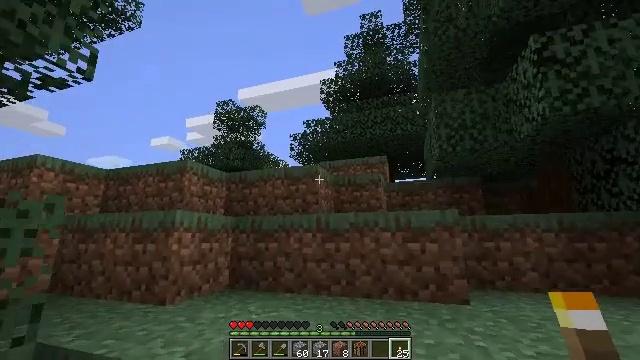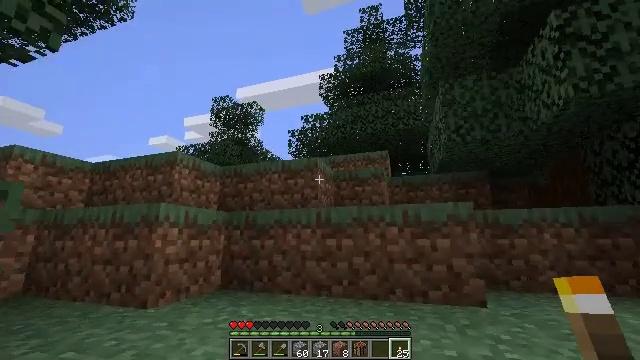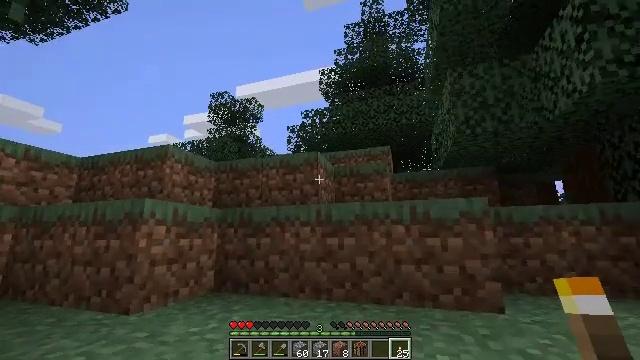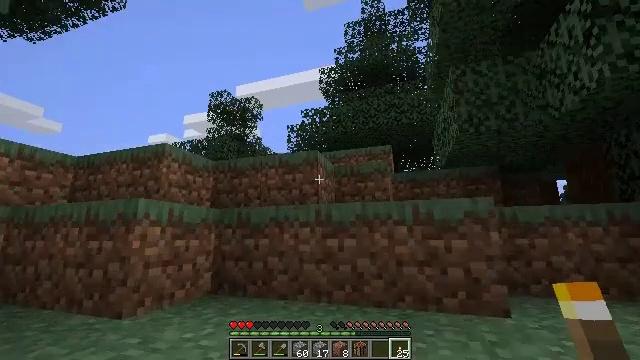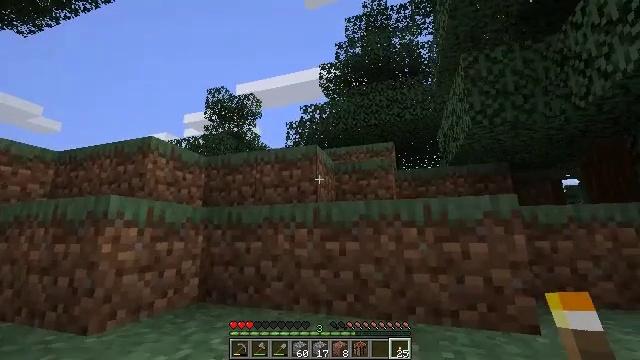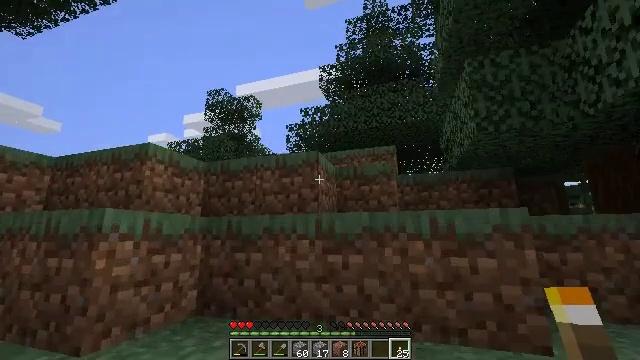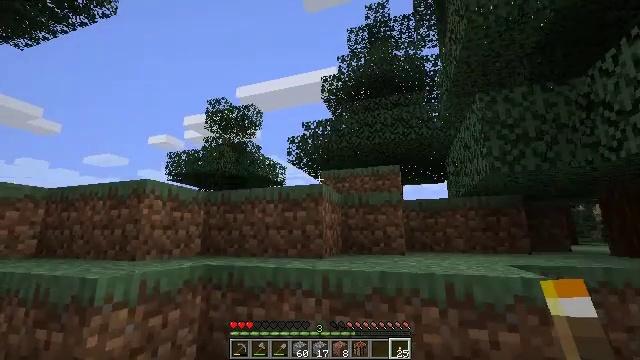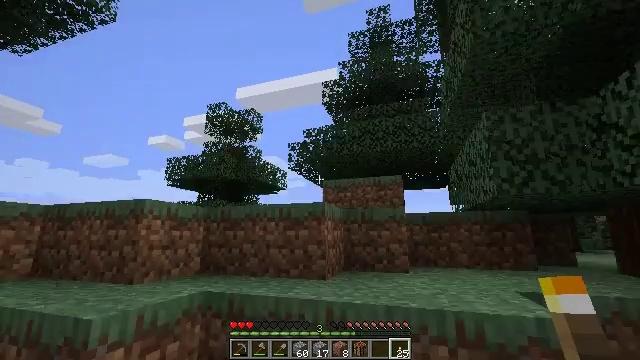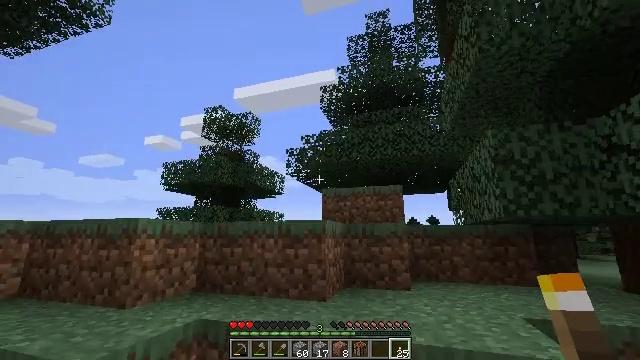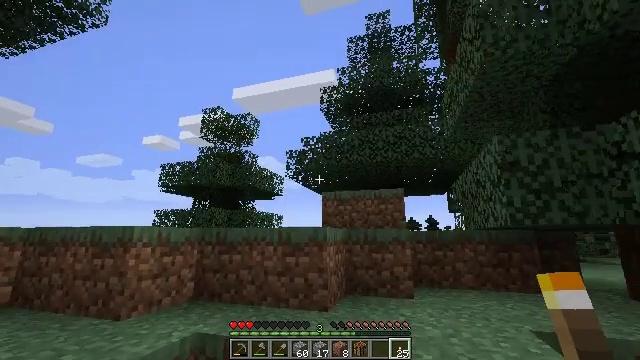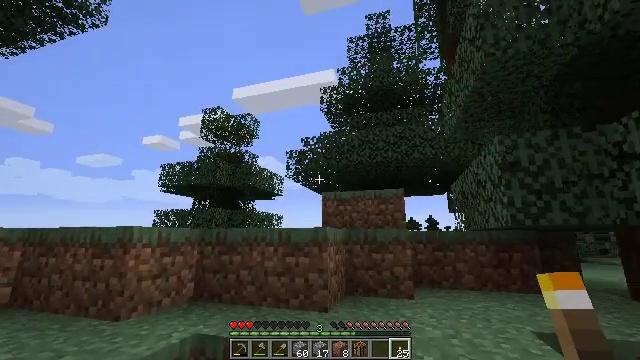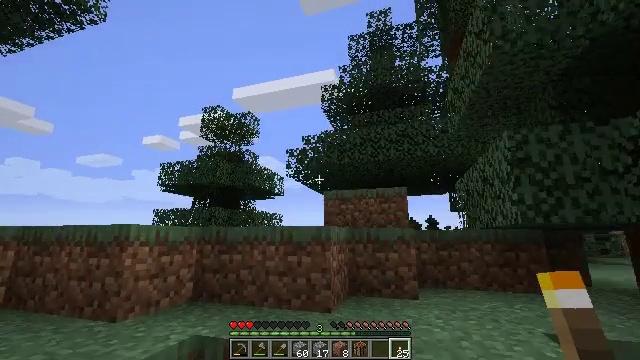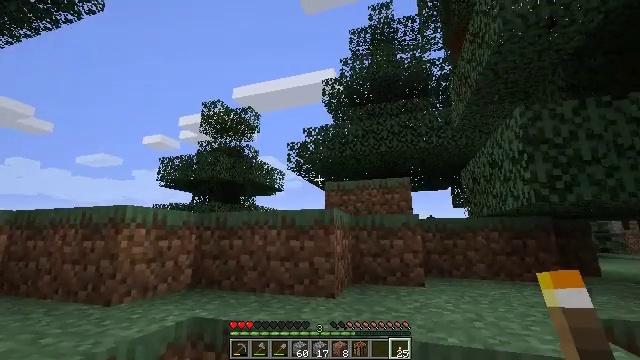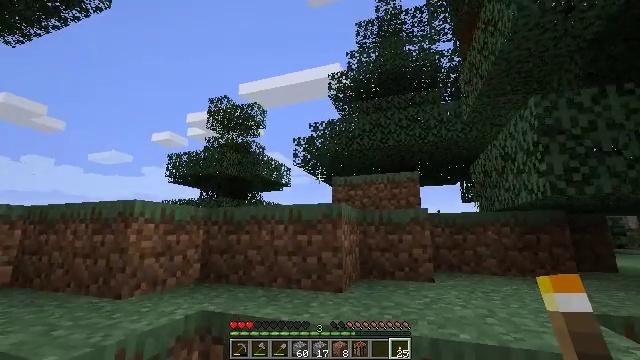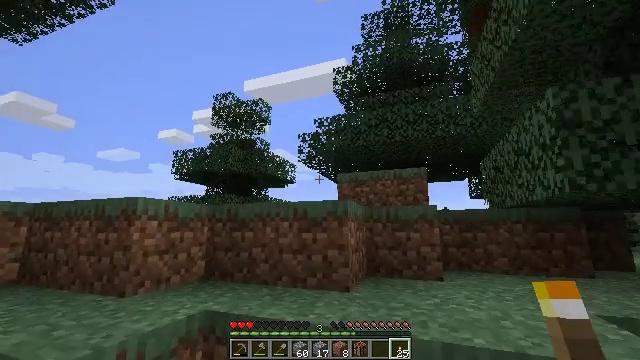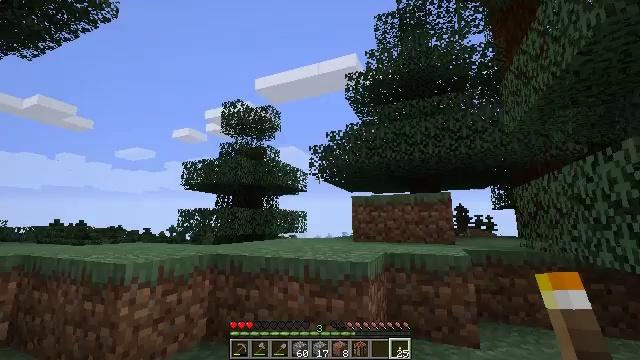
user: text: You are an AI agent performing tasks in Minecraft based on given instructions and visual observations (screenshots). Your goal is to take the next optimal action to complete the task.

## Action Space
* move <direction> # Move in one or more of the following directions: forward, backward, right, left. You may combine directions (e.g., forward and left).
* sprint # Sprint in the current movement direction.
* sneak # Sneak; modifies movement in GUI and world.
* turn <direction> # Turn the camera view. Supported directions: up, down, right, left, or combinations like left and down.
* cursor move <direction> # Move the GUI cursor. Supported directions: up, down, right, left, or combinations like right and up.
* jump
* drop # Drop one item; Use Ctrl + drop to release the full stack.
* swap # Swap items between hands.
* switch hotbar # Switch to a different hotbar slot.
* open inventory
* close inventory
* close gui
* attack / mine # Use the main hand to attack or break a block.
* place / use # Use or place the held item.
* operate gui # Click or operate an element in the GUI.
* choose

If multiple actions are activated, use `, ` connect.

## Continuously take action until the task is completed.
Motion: motion action
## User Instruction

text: Hunt a salmon.
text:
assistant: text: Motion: move forward
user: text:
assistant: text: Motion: move forward
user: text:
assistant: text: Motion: move forward
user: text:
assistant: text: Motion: move forward
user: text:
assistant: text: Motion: move forward, jump
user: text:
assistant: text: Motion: move forward, jump
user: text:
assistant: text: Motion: move forward, jump
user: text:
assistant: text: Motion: move forward, jump
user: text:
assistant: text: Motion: move forward
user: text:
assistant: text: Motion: move forward
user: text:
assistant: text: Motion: move forward
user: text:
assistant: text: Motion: move forward
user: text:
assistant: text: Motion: move forward, turn left, jump
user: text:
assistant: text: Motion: move forward, turn left, jump
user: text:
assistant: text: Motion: move forward, turn left and down, jump
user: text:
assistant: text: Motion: move forward, turn left
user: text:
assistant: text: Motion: move forward, turn left
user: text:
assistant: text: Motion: move forward, turn left
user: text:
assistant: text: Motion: move forward, turn left
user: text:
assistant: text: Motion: move forward, turn left
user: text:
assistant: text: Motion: move forward
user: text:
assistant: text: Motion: move forward
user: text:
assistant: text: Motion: move forward
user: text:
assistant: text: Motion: move forward
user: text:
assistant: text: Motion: move forward, jump
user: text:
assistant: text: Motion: move forward, jump
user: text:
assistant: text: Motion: move forward, jump
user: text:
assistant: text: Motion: move forward
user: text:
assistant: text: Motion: move forward
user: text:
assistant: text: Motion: move forward